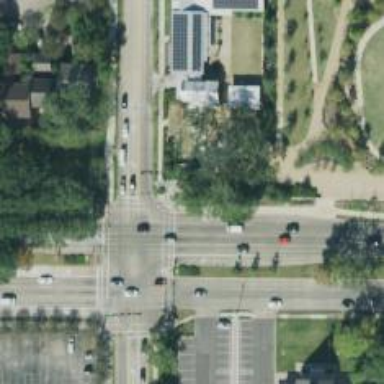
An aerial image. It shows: Crossing on the road.